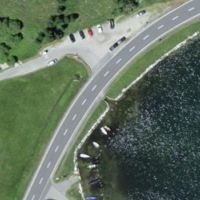
EUNIS habitat code: 14
Species observed at this site:
Fulica atra
Mareca strepera
Anas platyrhynchos
Parus major
Dactylorhiza majalis
Pica pica
Galeopsis tetrahit
Nucifraga caryocatactes
Periparus ater